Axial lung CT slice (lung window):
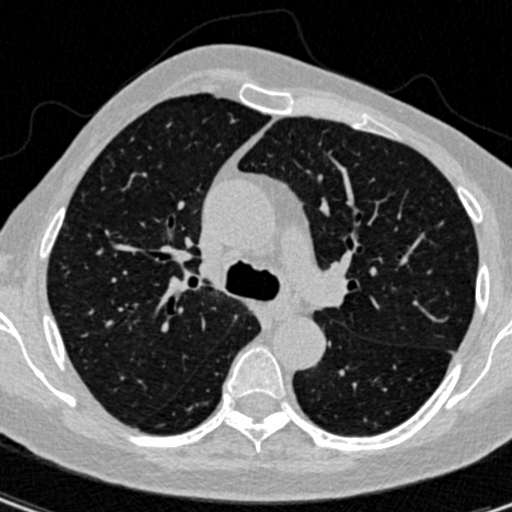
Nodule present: no